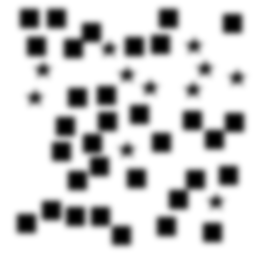
Squares: 33
Triangles: 0
Stars: 11
Total shapes: 44